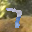
Label: 7